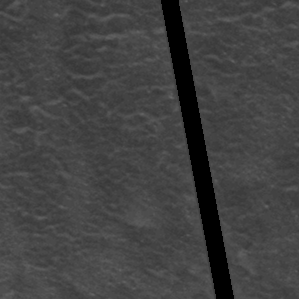
Label: frost